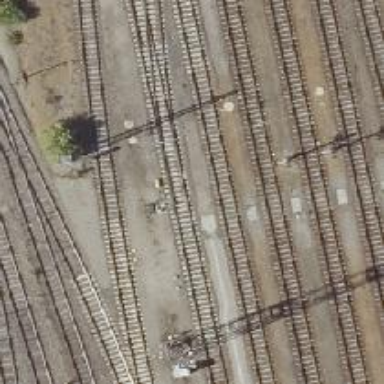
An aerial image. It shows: Railway switch.